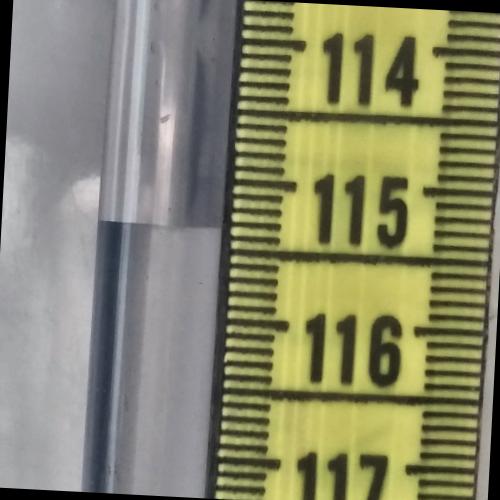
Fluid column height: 115.3 cm